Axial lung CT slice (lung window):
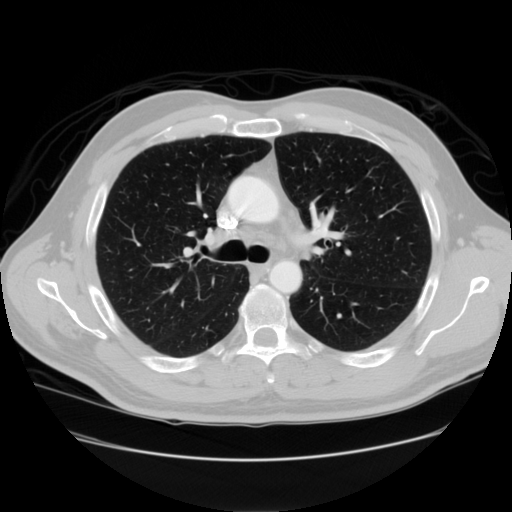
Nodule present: no